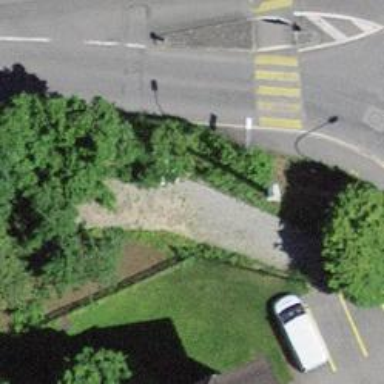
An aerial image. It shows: Guidepost providing information.